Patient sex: F
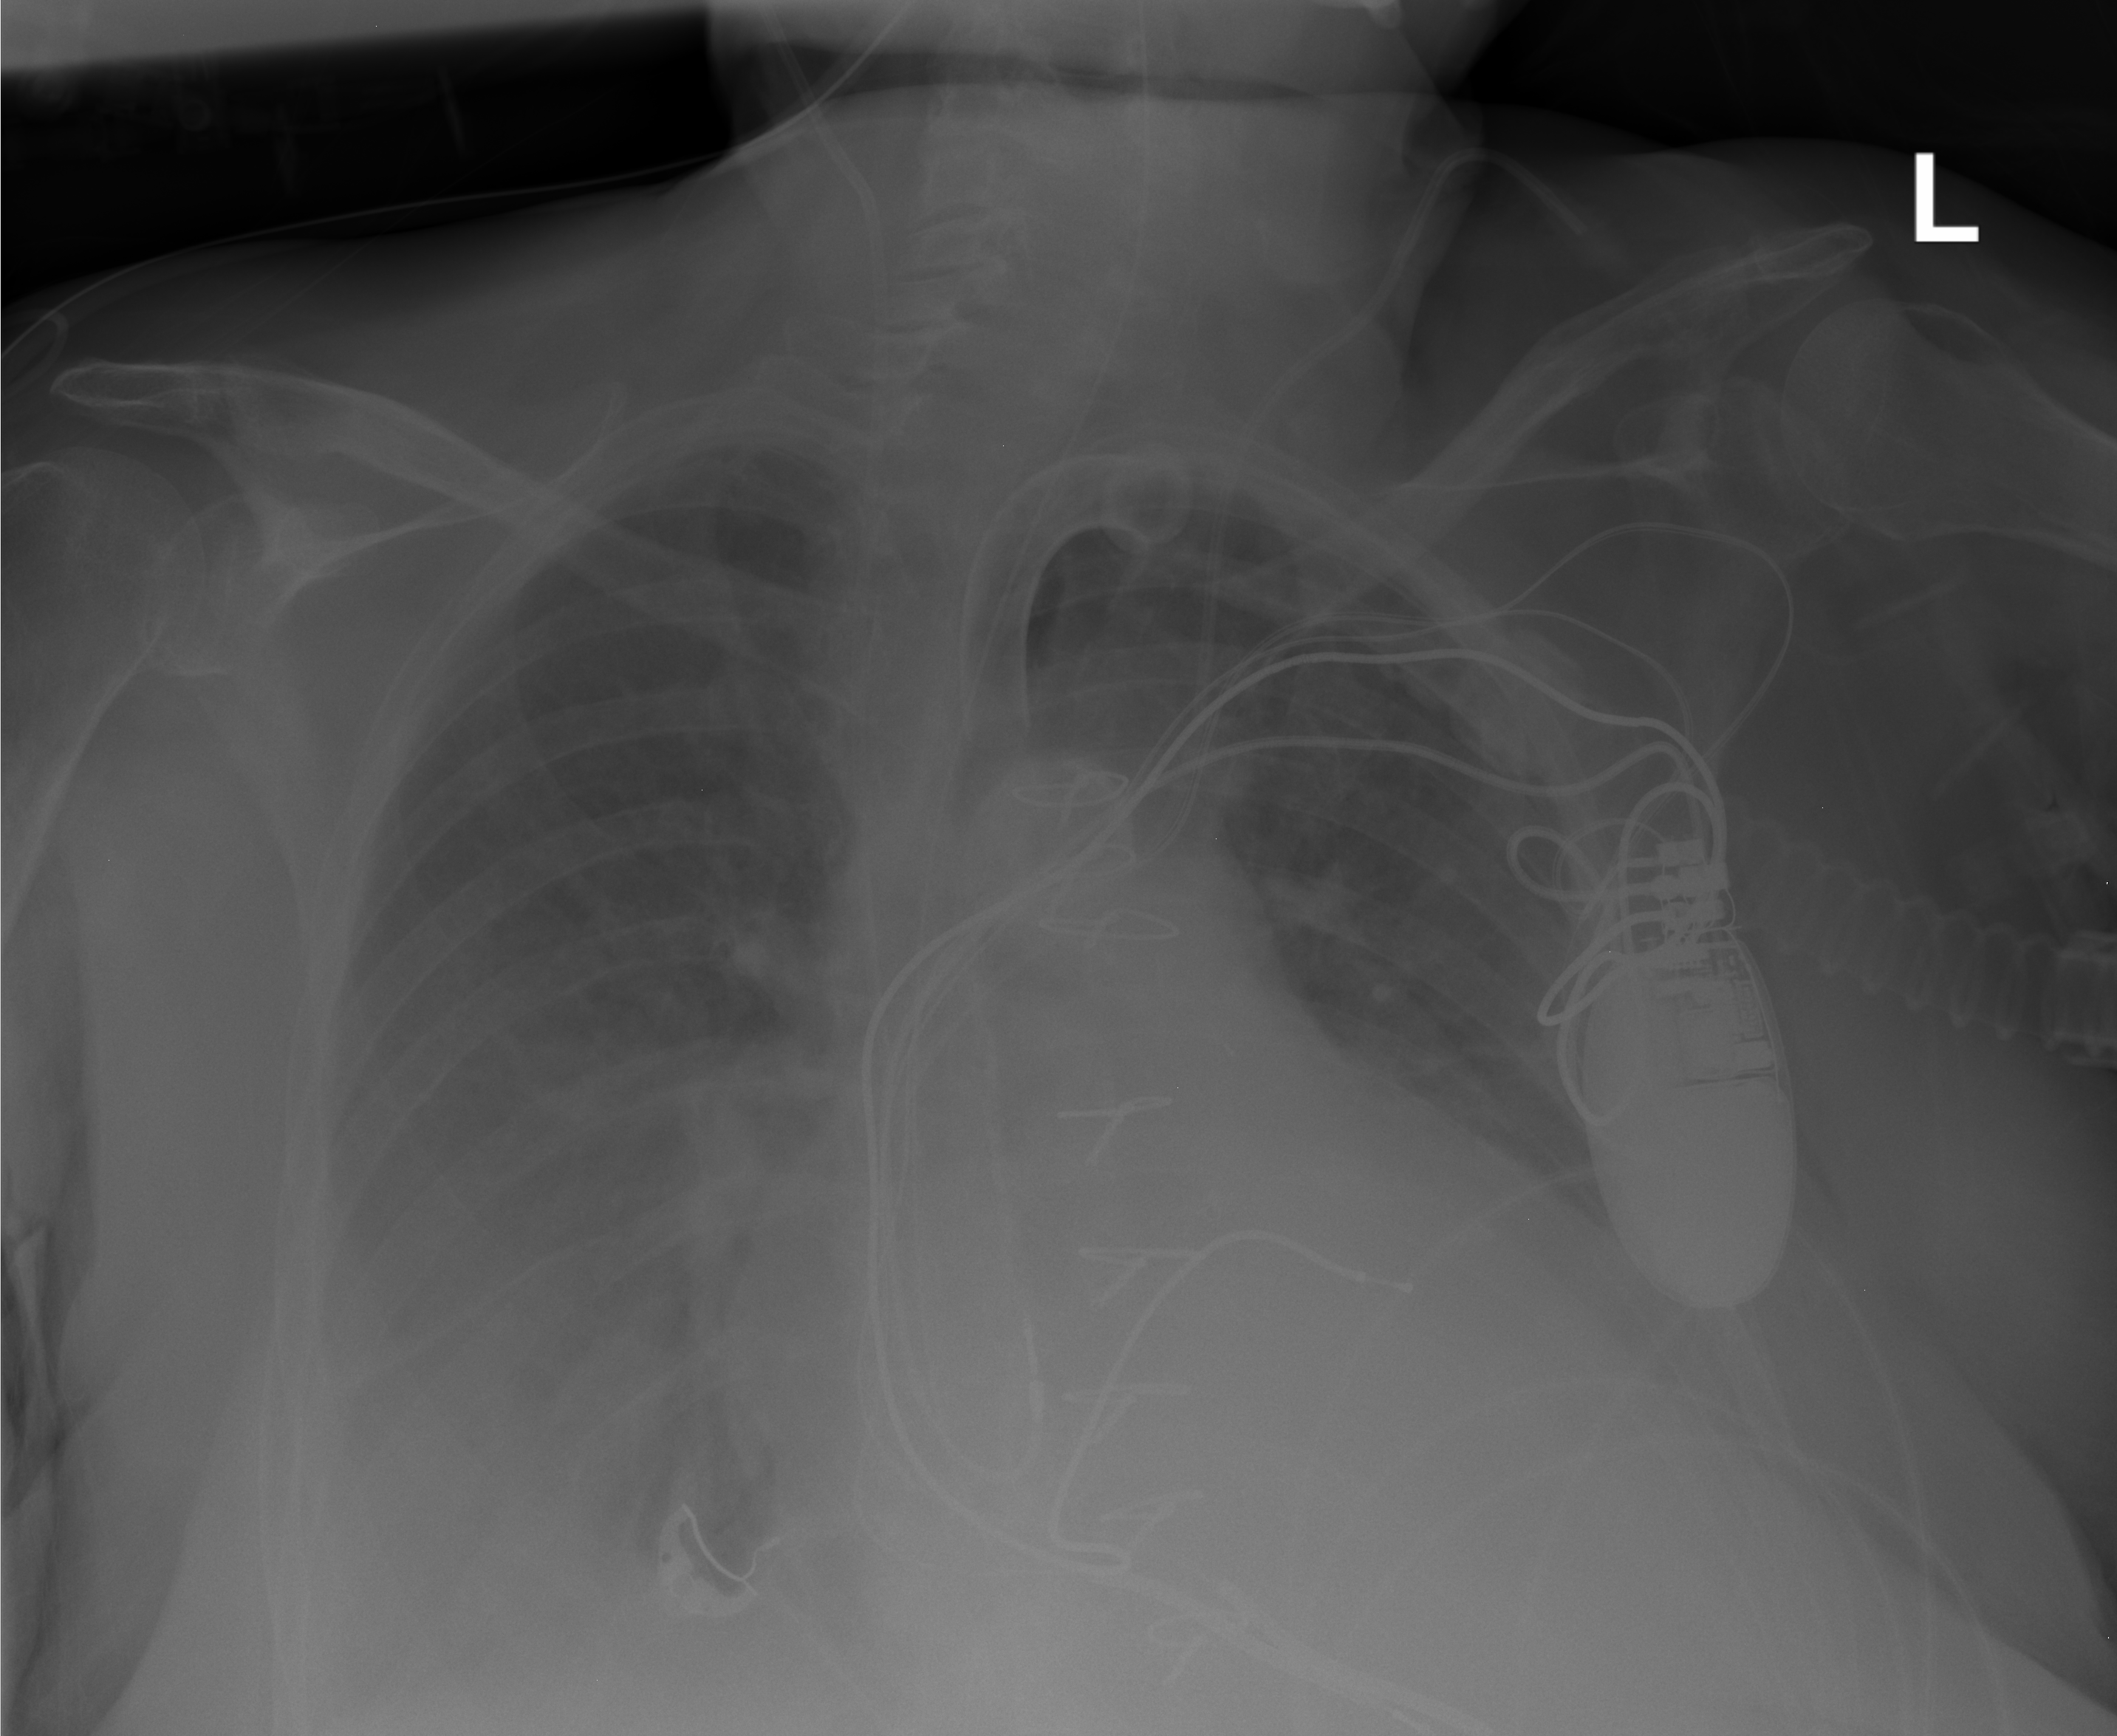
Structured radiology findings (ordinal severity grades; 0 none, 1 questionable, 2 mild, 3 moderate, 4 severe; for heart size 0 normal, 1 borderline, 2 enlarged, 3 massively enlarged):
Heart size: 2
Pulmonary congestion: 2
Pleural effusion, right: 3
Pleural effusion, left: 2
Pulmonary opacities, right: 0
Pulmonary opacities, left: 0
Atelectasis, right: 2
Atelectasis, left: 0